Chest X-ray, PA view. Patient: 36 years old, sex F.
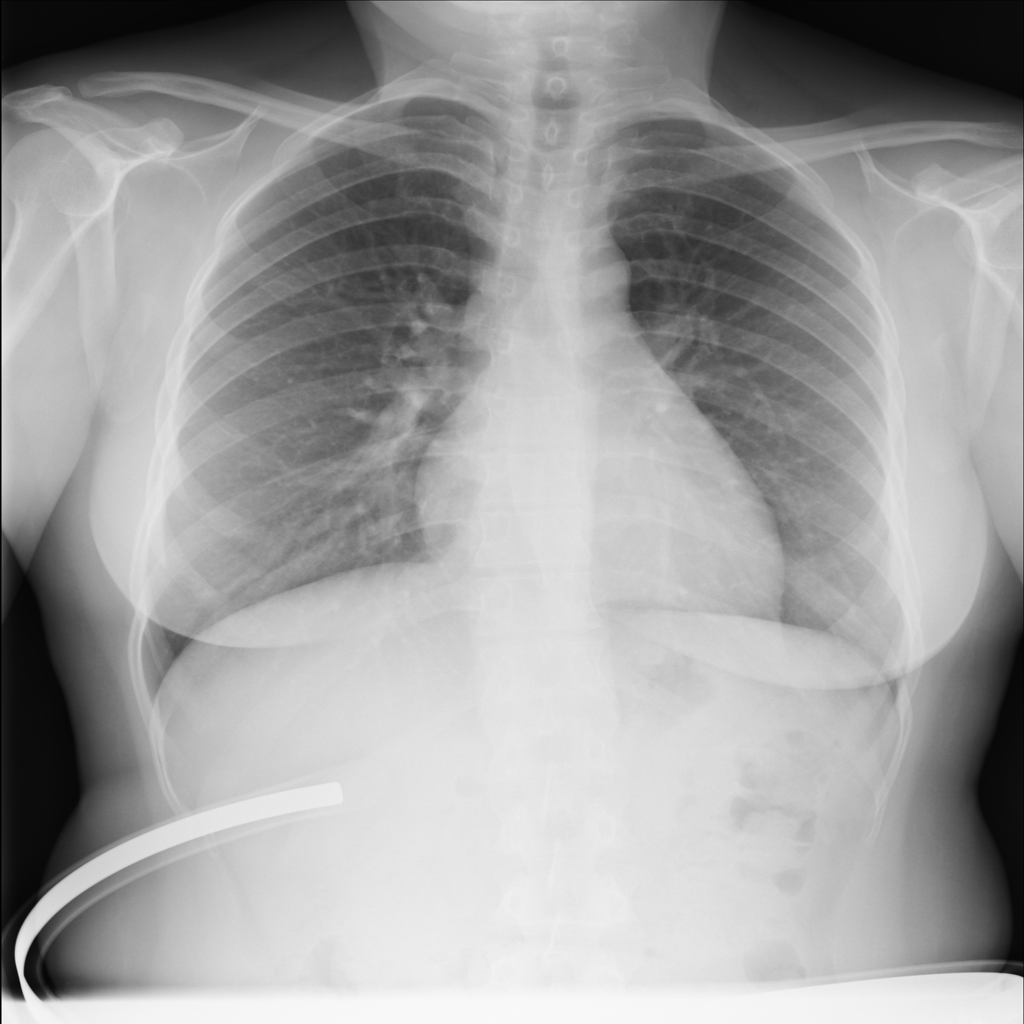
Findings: No Finding